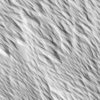
Label: not_dusty